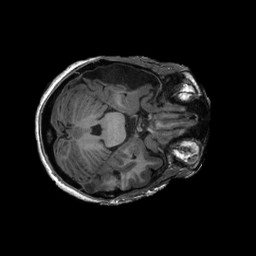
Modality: T1w
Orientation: axial
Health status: ill
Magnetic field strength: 3 T